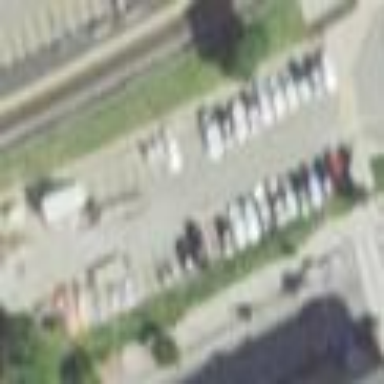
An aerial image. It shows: Parking area with park and ride facility. The surface of the parking area is designated for this purpose.